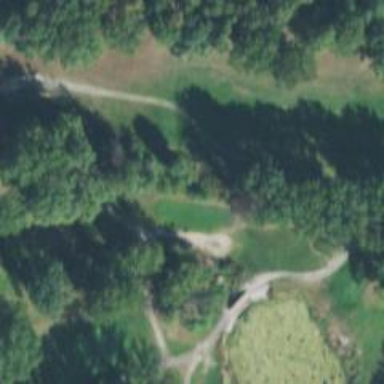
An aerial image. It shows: Service road on bridge for golf carts.